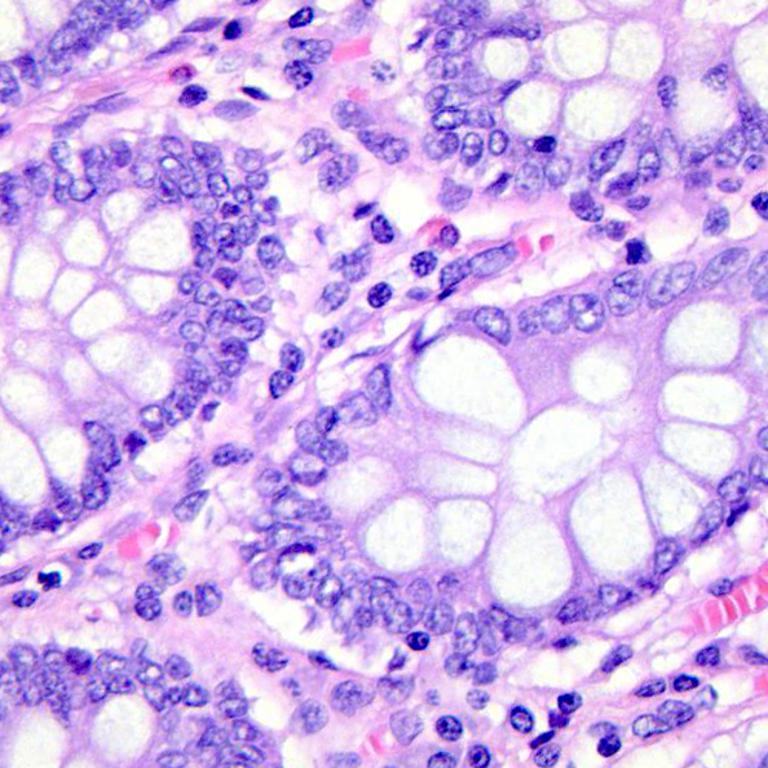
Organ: colon
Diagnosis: benign